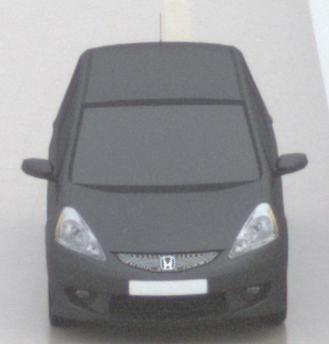
Make: Honda
Model: Jazz 1.2
Detailed model: Jazz (III) (11/08 - 04/11)
Model produced from: 2008/11
Model produced until: 2010/10
Doors: 5
Color: gray
Road condition: wet road
Daytime: morning or afternoon
Contrast: low contrast